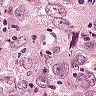
Metastatic tissue present: yes